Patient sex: M
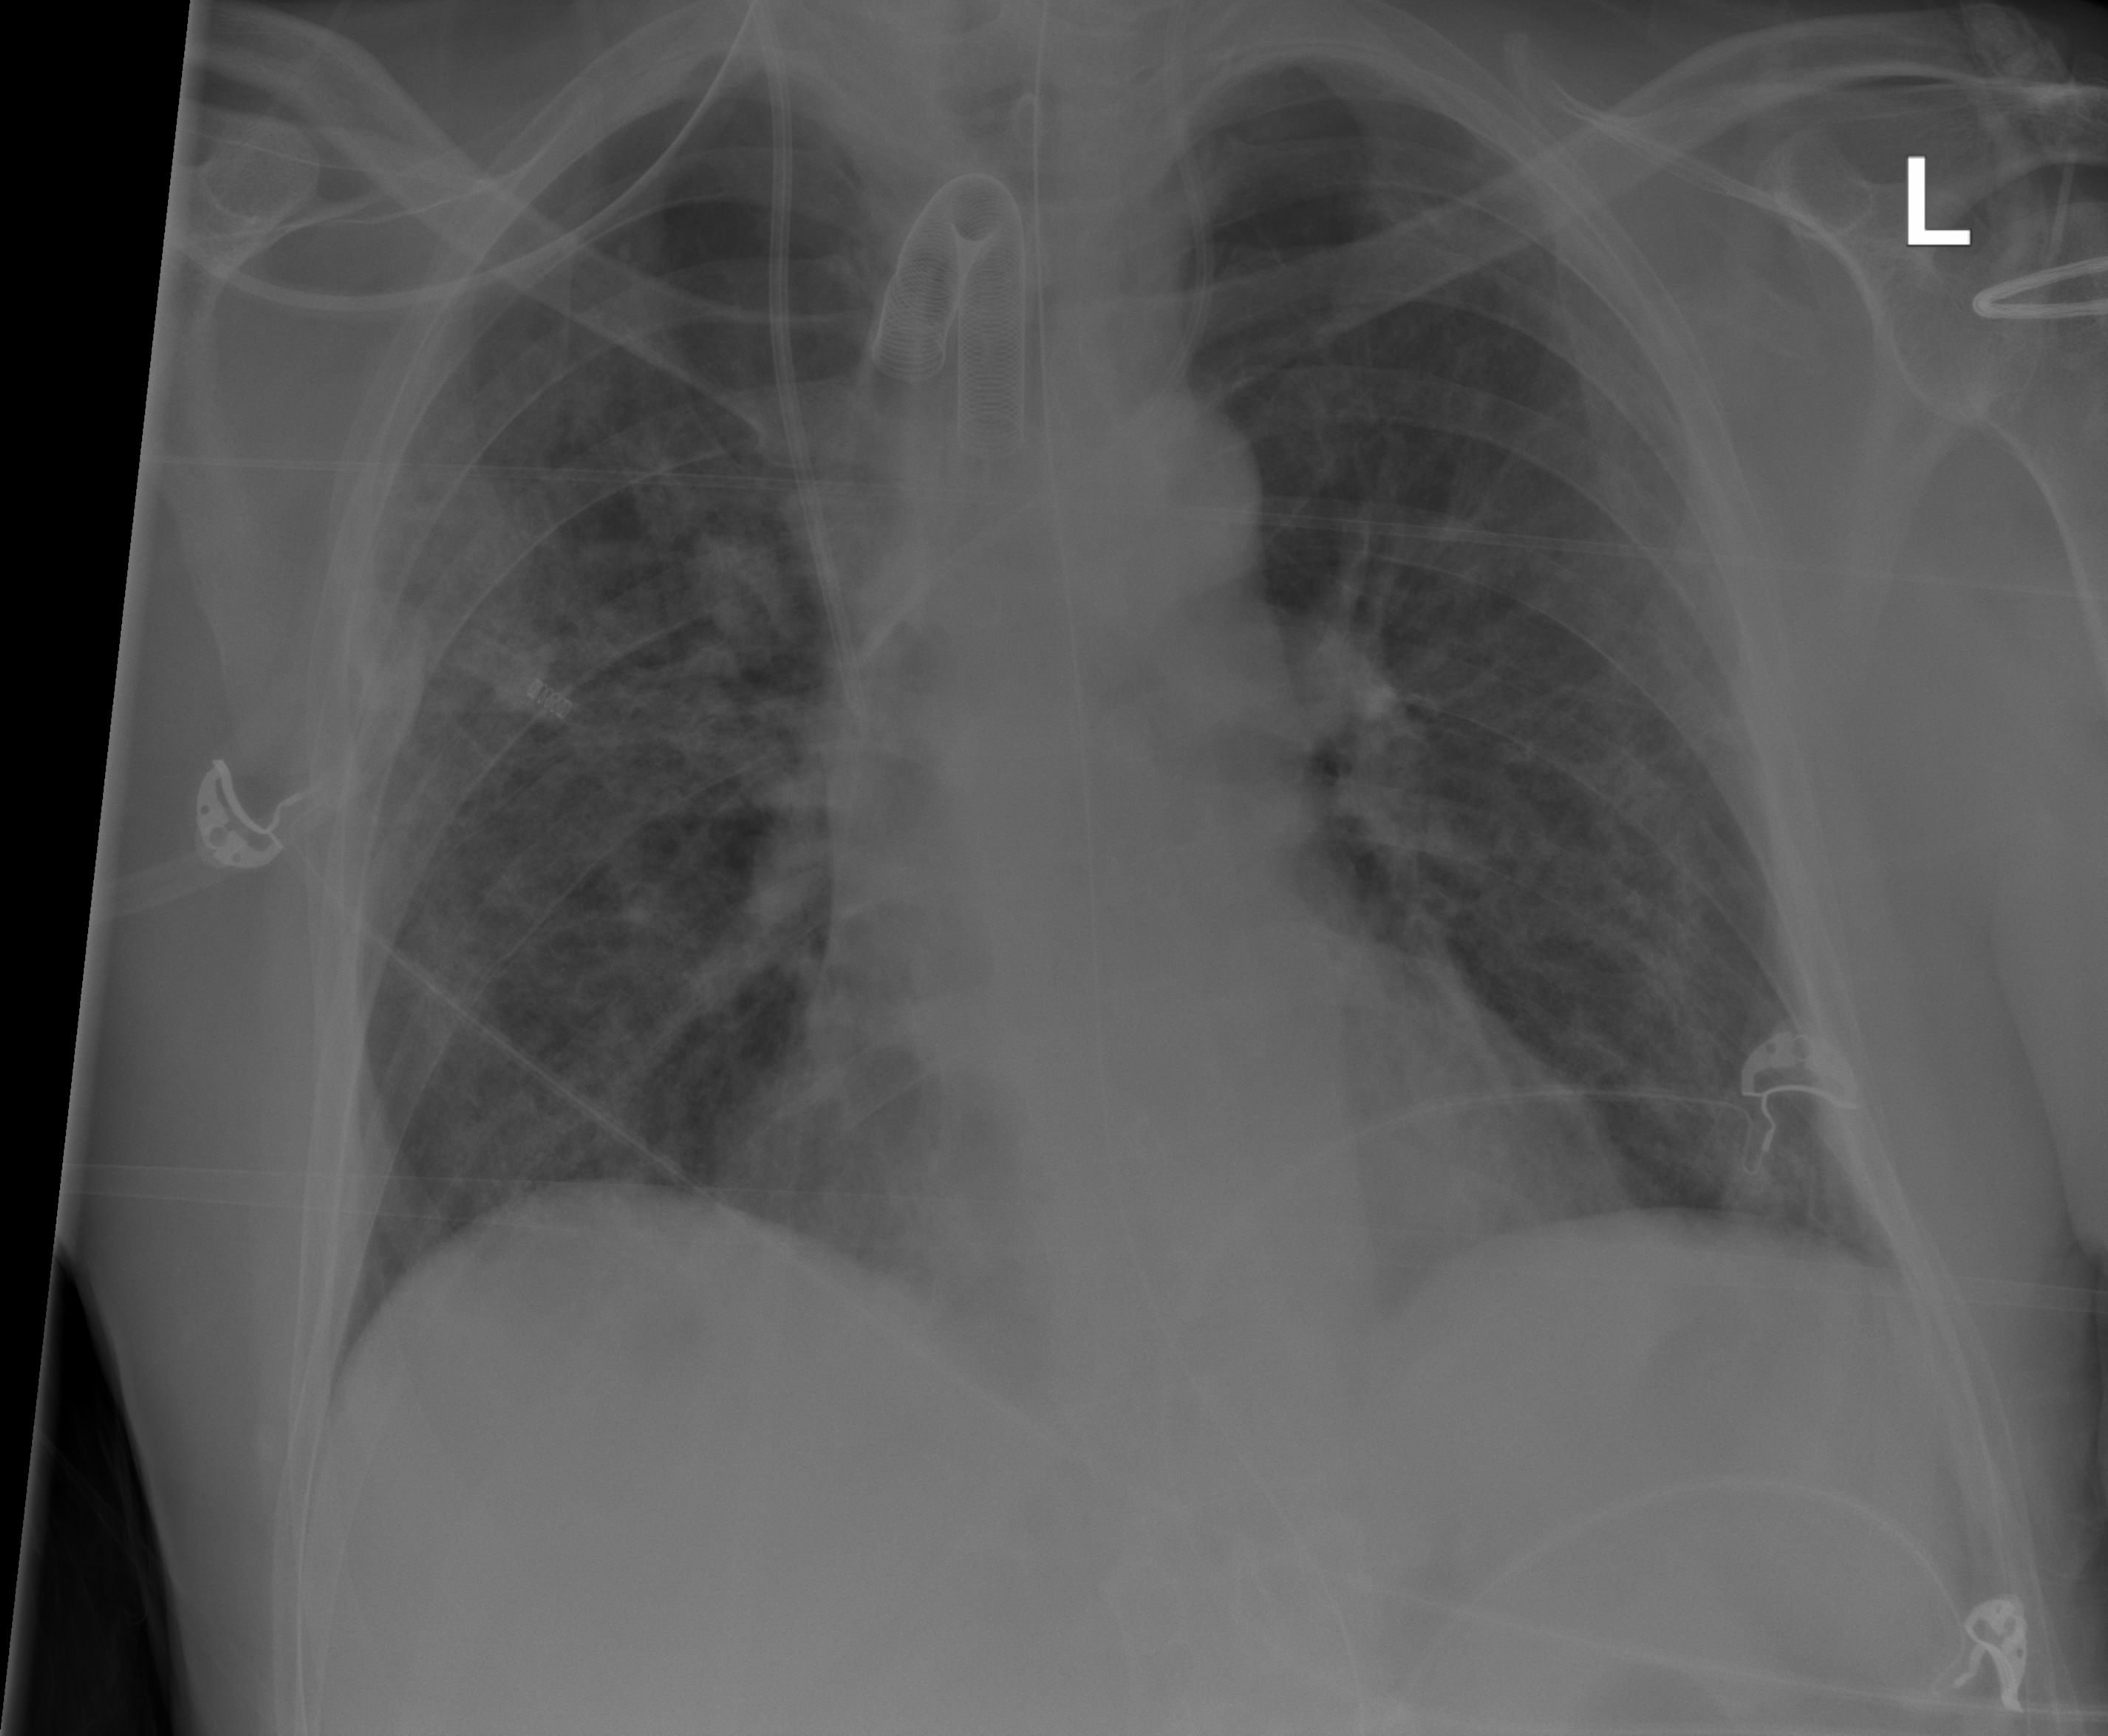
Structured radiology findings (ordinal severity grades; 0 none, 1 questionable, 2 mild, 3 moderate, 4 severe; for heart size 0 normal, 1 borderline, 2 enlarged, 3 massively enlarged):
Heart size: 0
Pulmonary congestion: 0
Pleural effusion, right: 0
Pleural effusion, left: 0
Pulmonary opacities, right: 3
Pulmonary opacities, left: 3
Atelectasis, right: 2
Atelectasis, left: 2